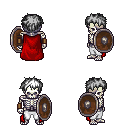
a pixel art fantasy rpg character, male body template, skeleton, red cape, white pants, white bedhead hairstyle, leather bracers, shield, four views (front, back, left, right), 2x2 character sprite sheet, small pixel art, hard edges, no anti-aliasing